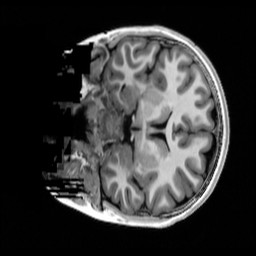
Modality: T1w
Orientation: coronal
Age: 10
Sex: female
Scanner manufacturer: siemens
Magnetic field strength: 3 T
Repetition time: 4 s
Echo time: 0.00289 s